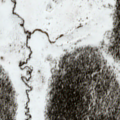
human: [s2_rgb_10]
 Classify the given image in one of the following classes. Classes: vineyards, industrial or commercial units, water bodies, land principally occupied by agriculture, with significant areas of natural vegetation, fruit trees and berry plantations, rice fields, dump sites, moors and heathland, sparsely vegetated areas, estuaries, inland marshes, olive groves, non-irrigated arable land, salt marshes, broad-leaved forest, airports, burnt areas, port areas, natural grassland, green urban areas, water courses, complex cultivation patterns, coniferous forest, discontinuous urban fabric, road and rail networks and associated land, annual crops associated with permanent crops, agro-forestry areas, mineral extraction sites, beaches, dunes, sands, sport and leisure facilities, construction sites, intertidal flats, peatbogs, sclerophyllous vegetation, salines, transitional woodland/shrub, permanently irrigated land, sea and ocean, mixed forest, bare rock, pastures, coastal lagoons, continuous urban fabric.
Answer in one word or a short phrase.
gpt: coniferous forest, peatbogs